Fundus camera: zeiss
Shooting center: fovea
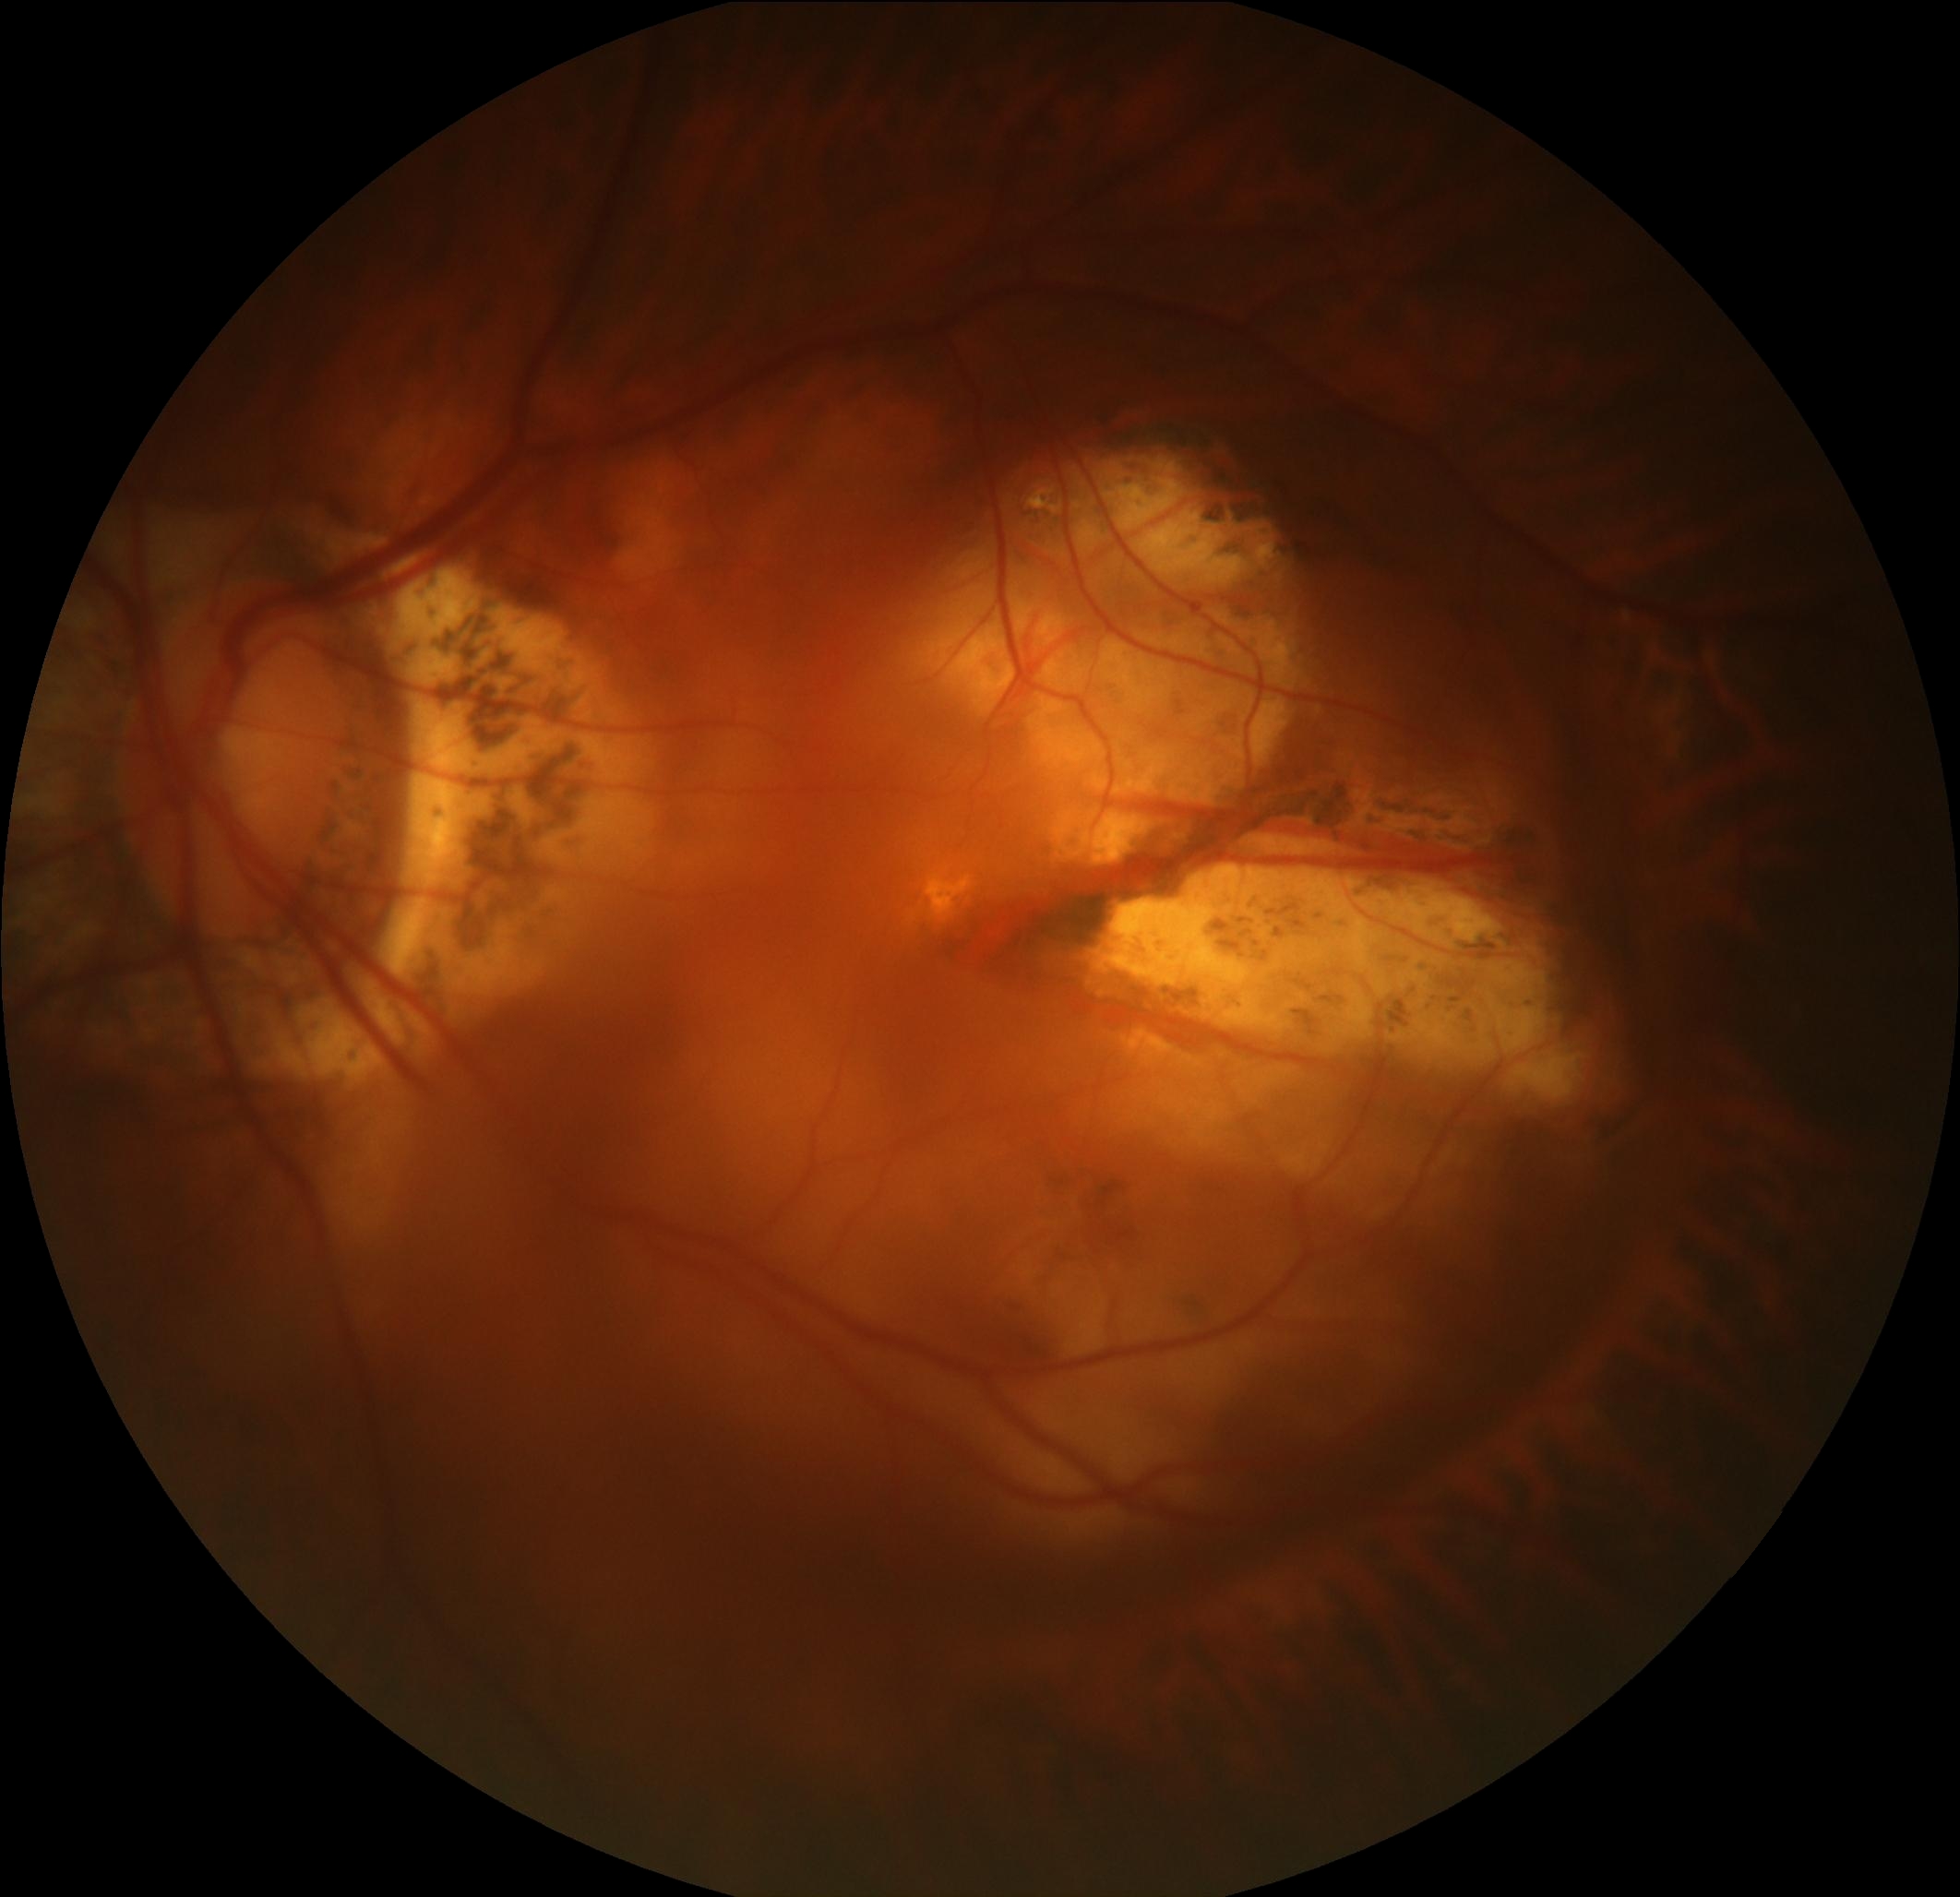
Pathologic myopia: yes
Patchy retinal atrophy: present
Retinal detachment: present